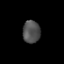
Tissue: prostate
Cell type: T cells
Senescence score: 0.6972
Nuclear area (px): 384
Mean DAPI intensity: 80.646